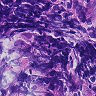
Metastatic tissue present: no